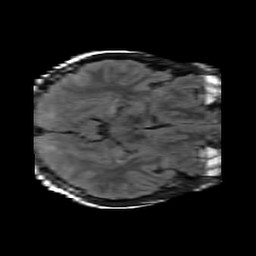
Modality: FLAIR
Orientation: axial
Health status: ill
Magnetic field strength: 3 T